Question: I need a seekbar with markers like:

I only need a background representing the red markers but the position of those markers need to be changed programmatically.
Any hints?
Thanks!
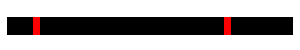
Answer: '''
<RelativeLayout
android:layout_width="match_parent"
android:layout_height="40dp" >
<View
android:id="@+id/seek_divider_1"
android:layout_width="3dp"
android:layout_height="fill_parent"
android:layout_marginLeft="50dp"
android:background="#FF0000" />
<View
android:id="@+id/seek_divider_2"
android:layout_width="3dp"
android:layout_height="fill_parent"
android:layout_alignParentRight="true"
android:layout_marginRight="30dp"
android:background="#FF0000" />
<SeekBar
android:id="@+id/seekBar1"
android:layout_width="match_parent"
android:layout_height="wrap_content"
android:layout_alignParentBottom="false"
android:layout_alignParentLeft="false"
android:layout_centerHorizontal="true"
android:layout_centerVertical="true"
android:background="@null" />
</RelativeLayout>
'''
makes:

To change their position simply set their margin/-left or margin-right accordingly.
It's a 'hack' over anything else. but it should work?